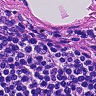
Metastatic tissue present: no